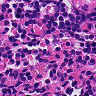
Metastatic tissue present: no